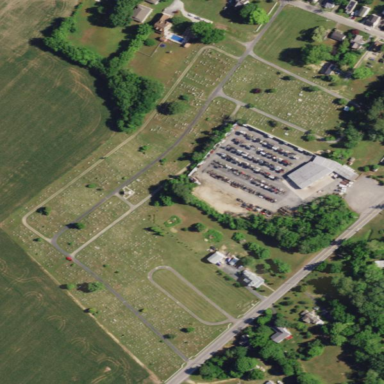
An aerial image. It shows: Cemetery or graveyard.